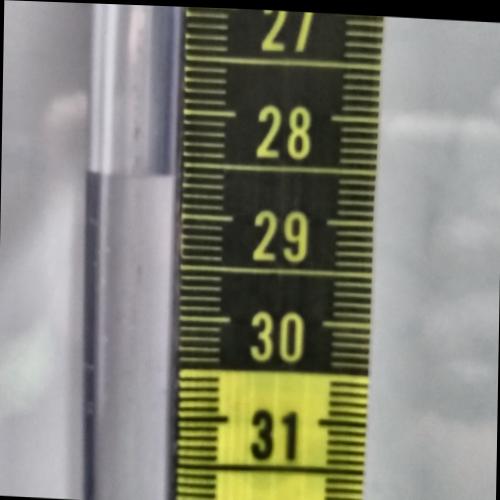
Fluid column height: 28.6 cm